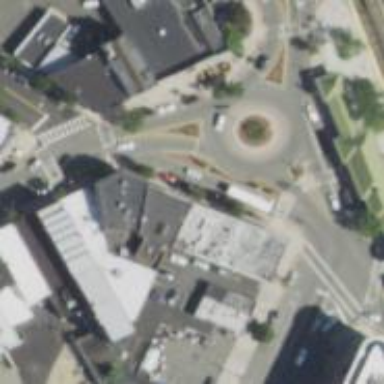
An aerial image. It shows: Secondary road leading to roundabout.